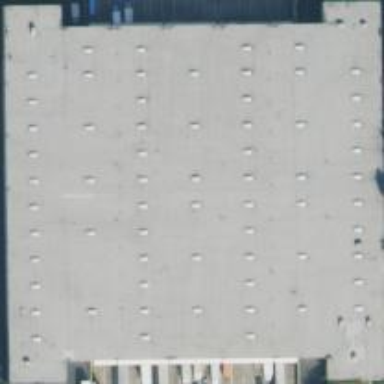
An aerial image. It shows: Industrial building.